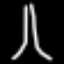
Label: The Eiffel Tower